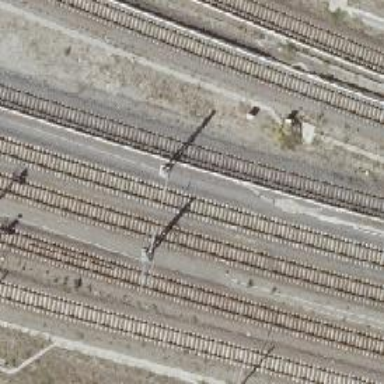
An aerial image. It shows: Railway milestone with catenary mast.